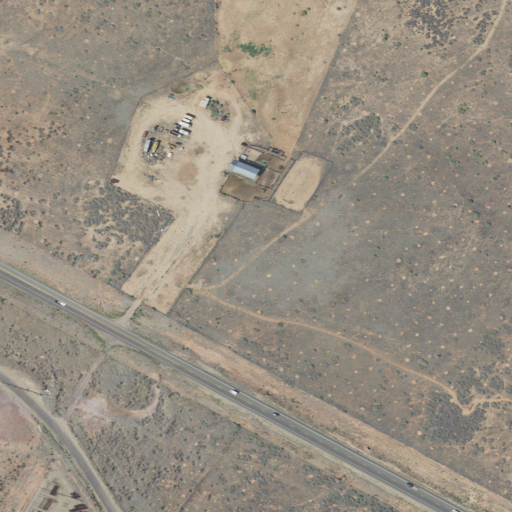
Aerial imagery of valley in Utah named Pugh Canyon containing shrub, open development, and low intensity development